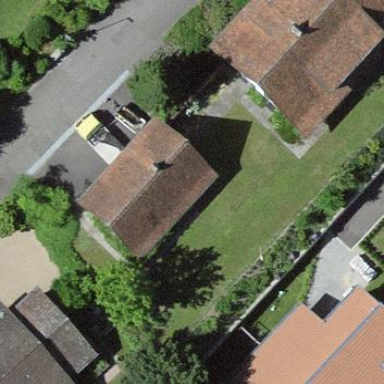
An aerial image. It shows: Garage building.